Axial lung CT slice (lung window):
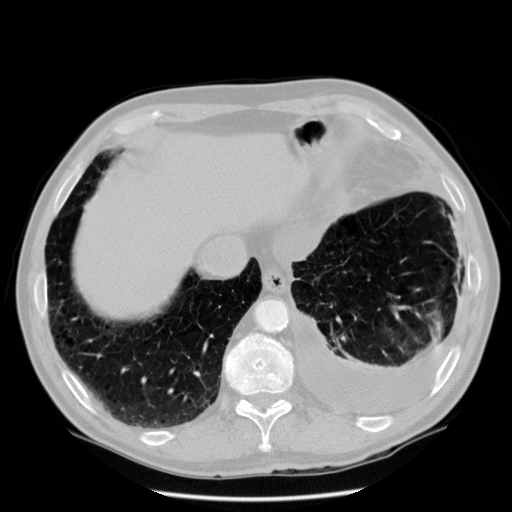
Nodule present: no